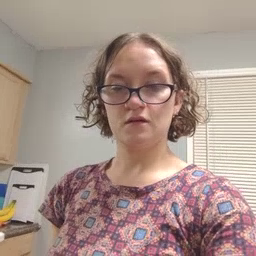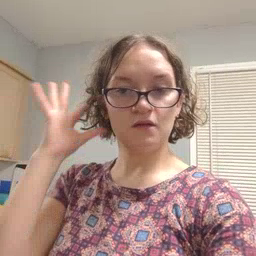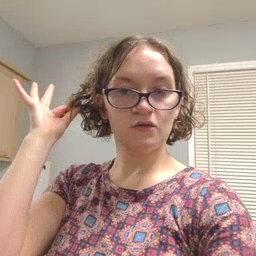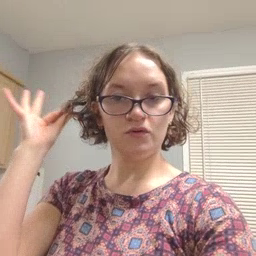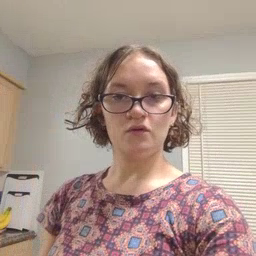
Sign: hair